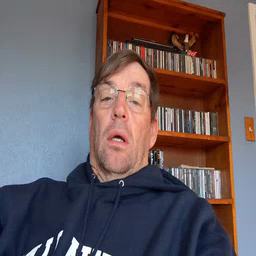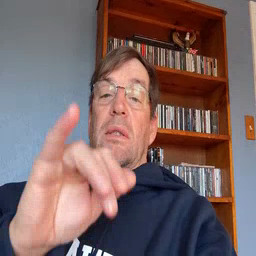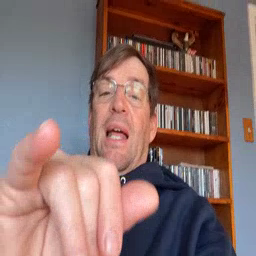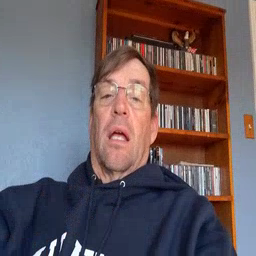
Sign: stay